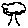
Label: tree